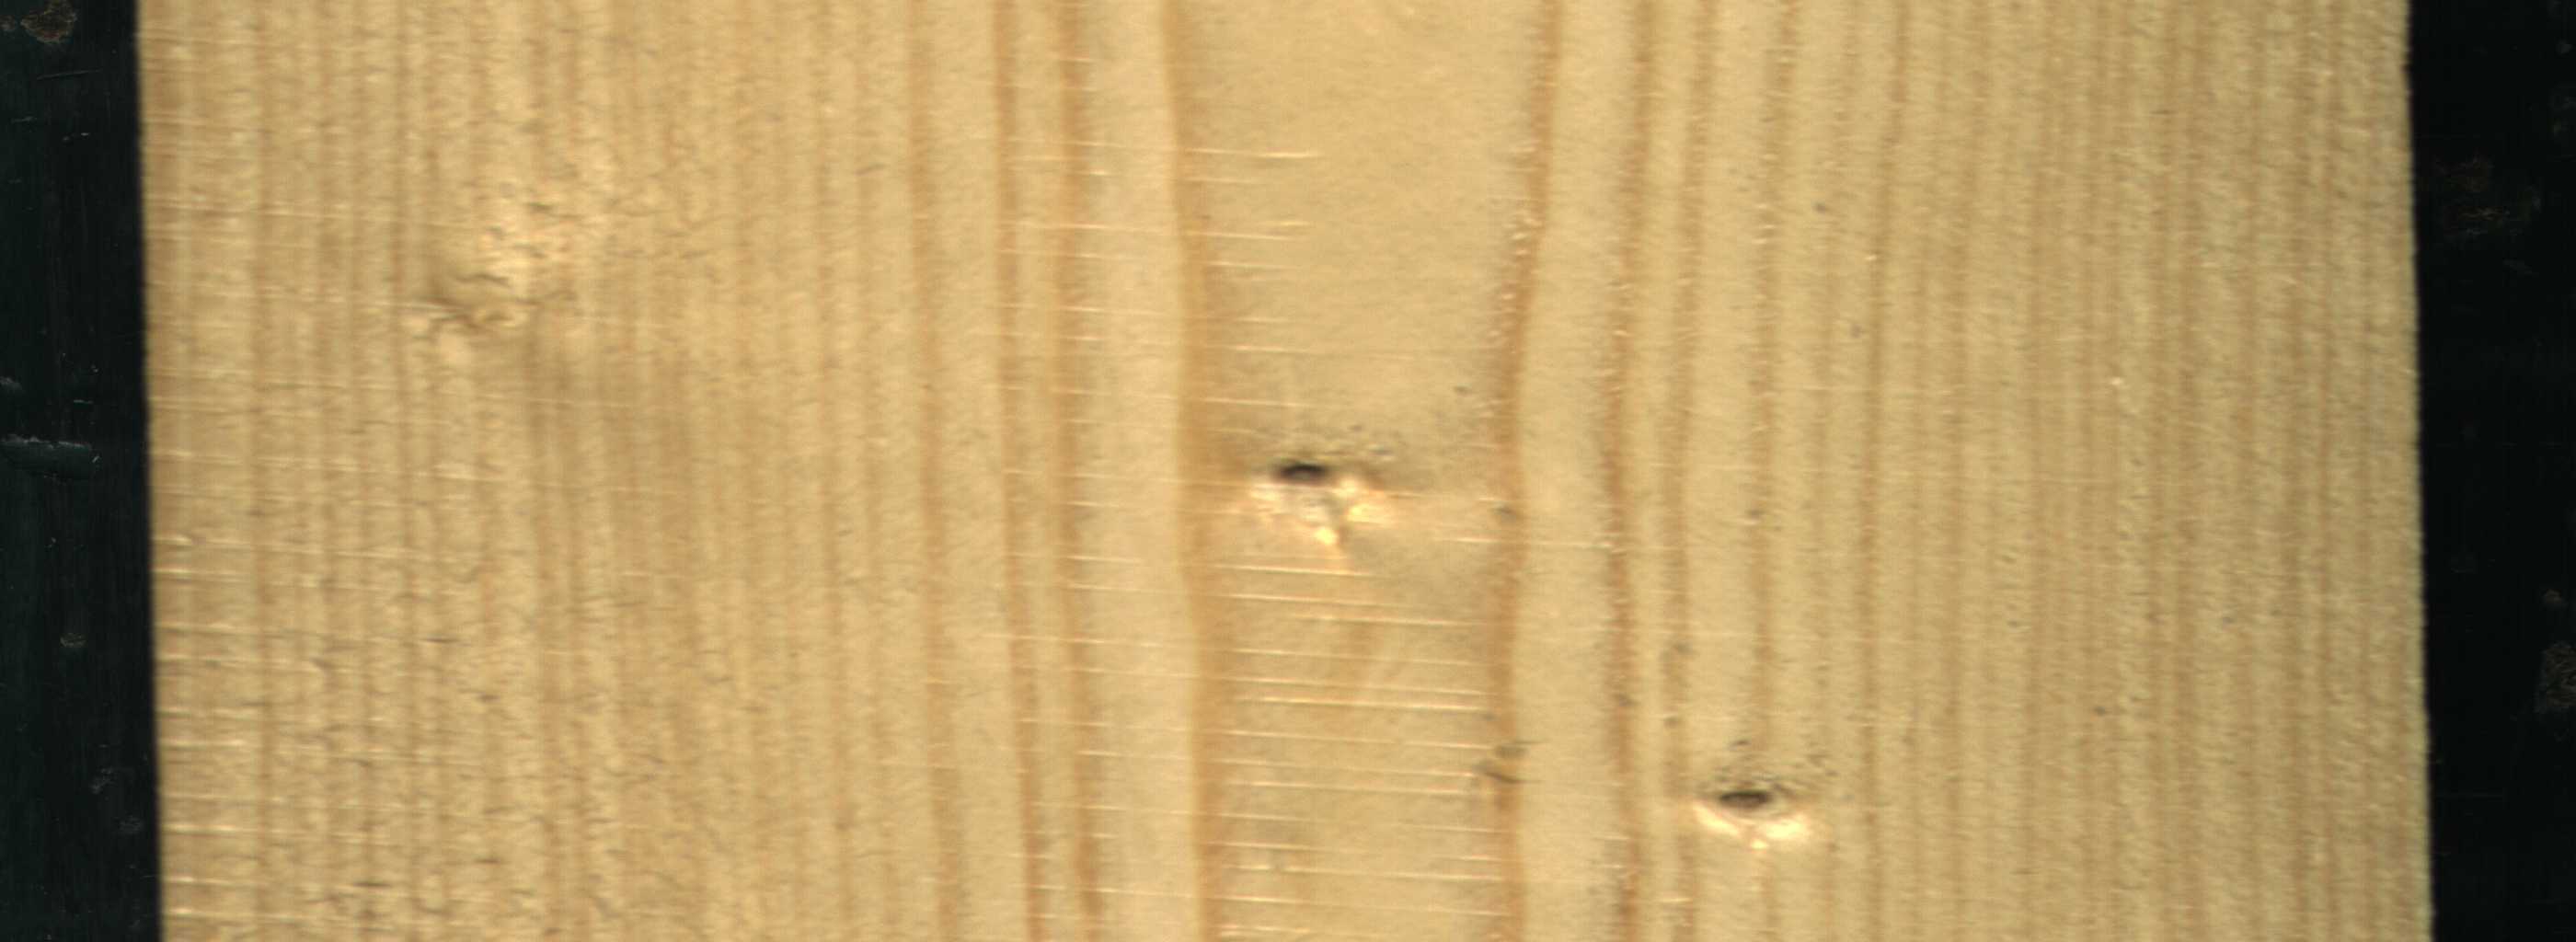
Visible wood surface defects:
Live_Knot
Live_Knot